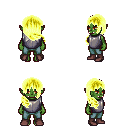
a pixel art fantasy rpg character, female body template, orc, green skin, steel chest armor, teal pants, gold right-swept hairstyle, maroon shoes, four views (front, back, left, right), 2x2 character sprite sheet, small pixel art, hard edges, no anti-aliasing